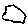
Label: hexagon